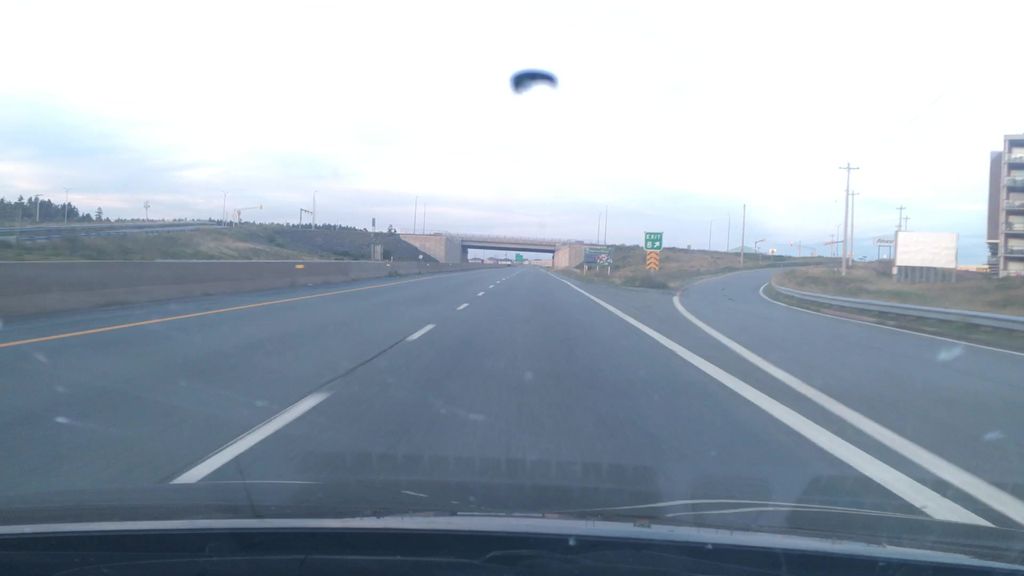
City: halifax